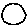
Label: circle